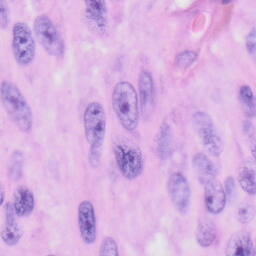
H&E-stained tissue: Skin